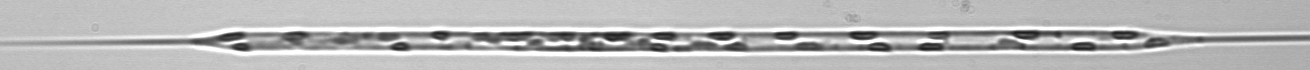
Label: Rhizosolenia